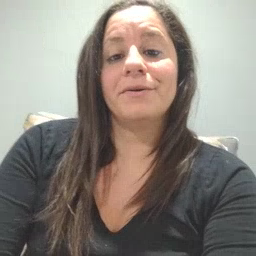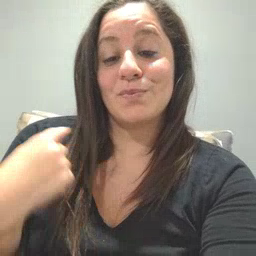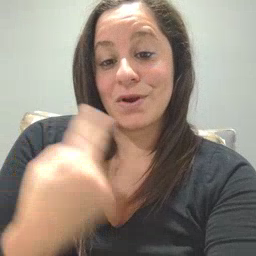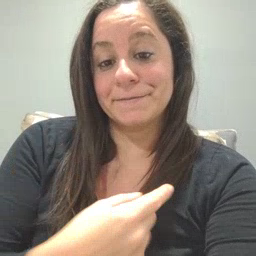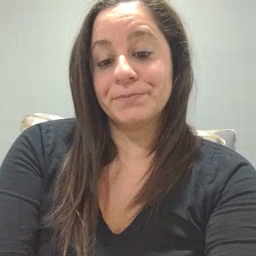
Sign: weus